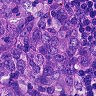
Metastatic tissue present: yes